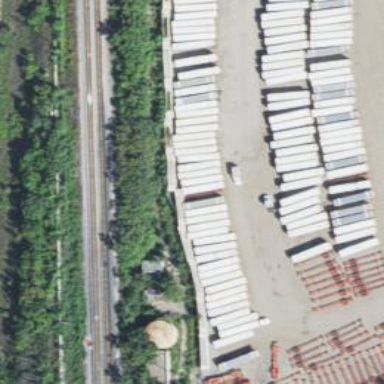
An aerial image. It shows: Abandoned railway siding.